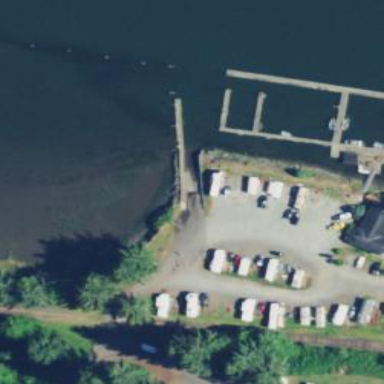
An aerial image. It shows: Slipway on leisure land.